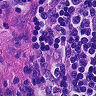
Metastatic tissue present: no